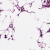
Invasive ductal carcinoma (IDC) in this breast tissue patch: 0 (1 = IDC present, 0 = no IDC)